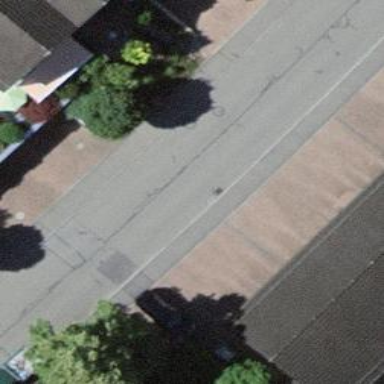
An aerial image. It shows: Sidewalk.